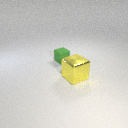
small green rubber cube behind large yellow metal cube